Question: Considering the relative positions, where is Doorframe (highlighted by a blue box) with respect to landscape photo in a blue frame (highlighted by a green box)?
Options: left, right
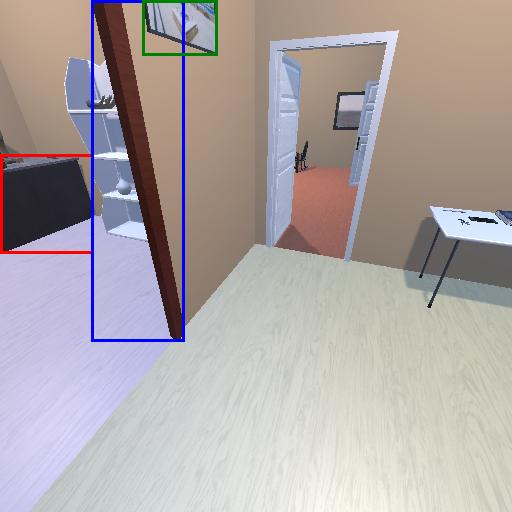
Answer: left